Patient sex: M
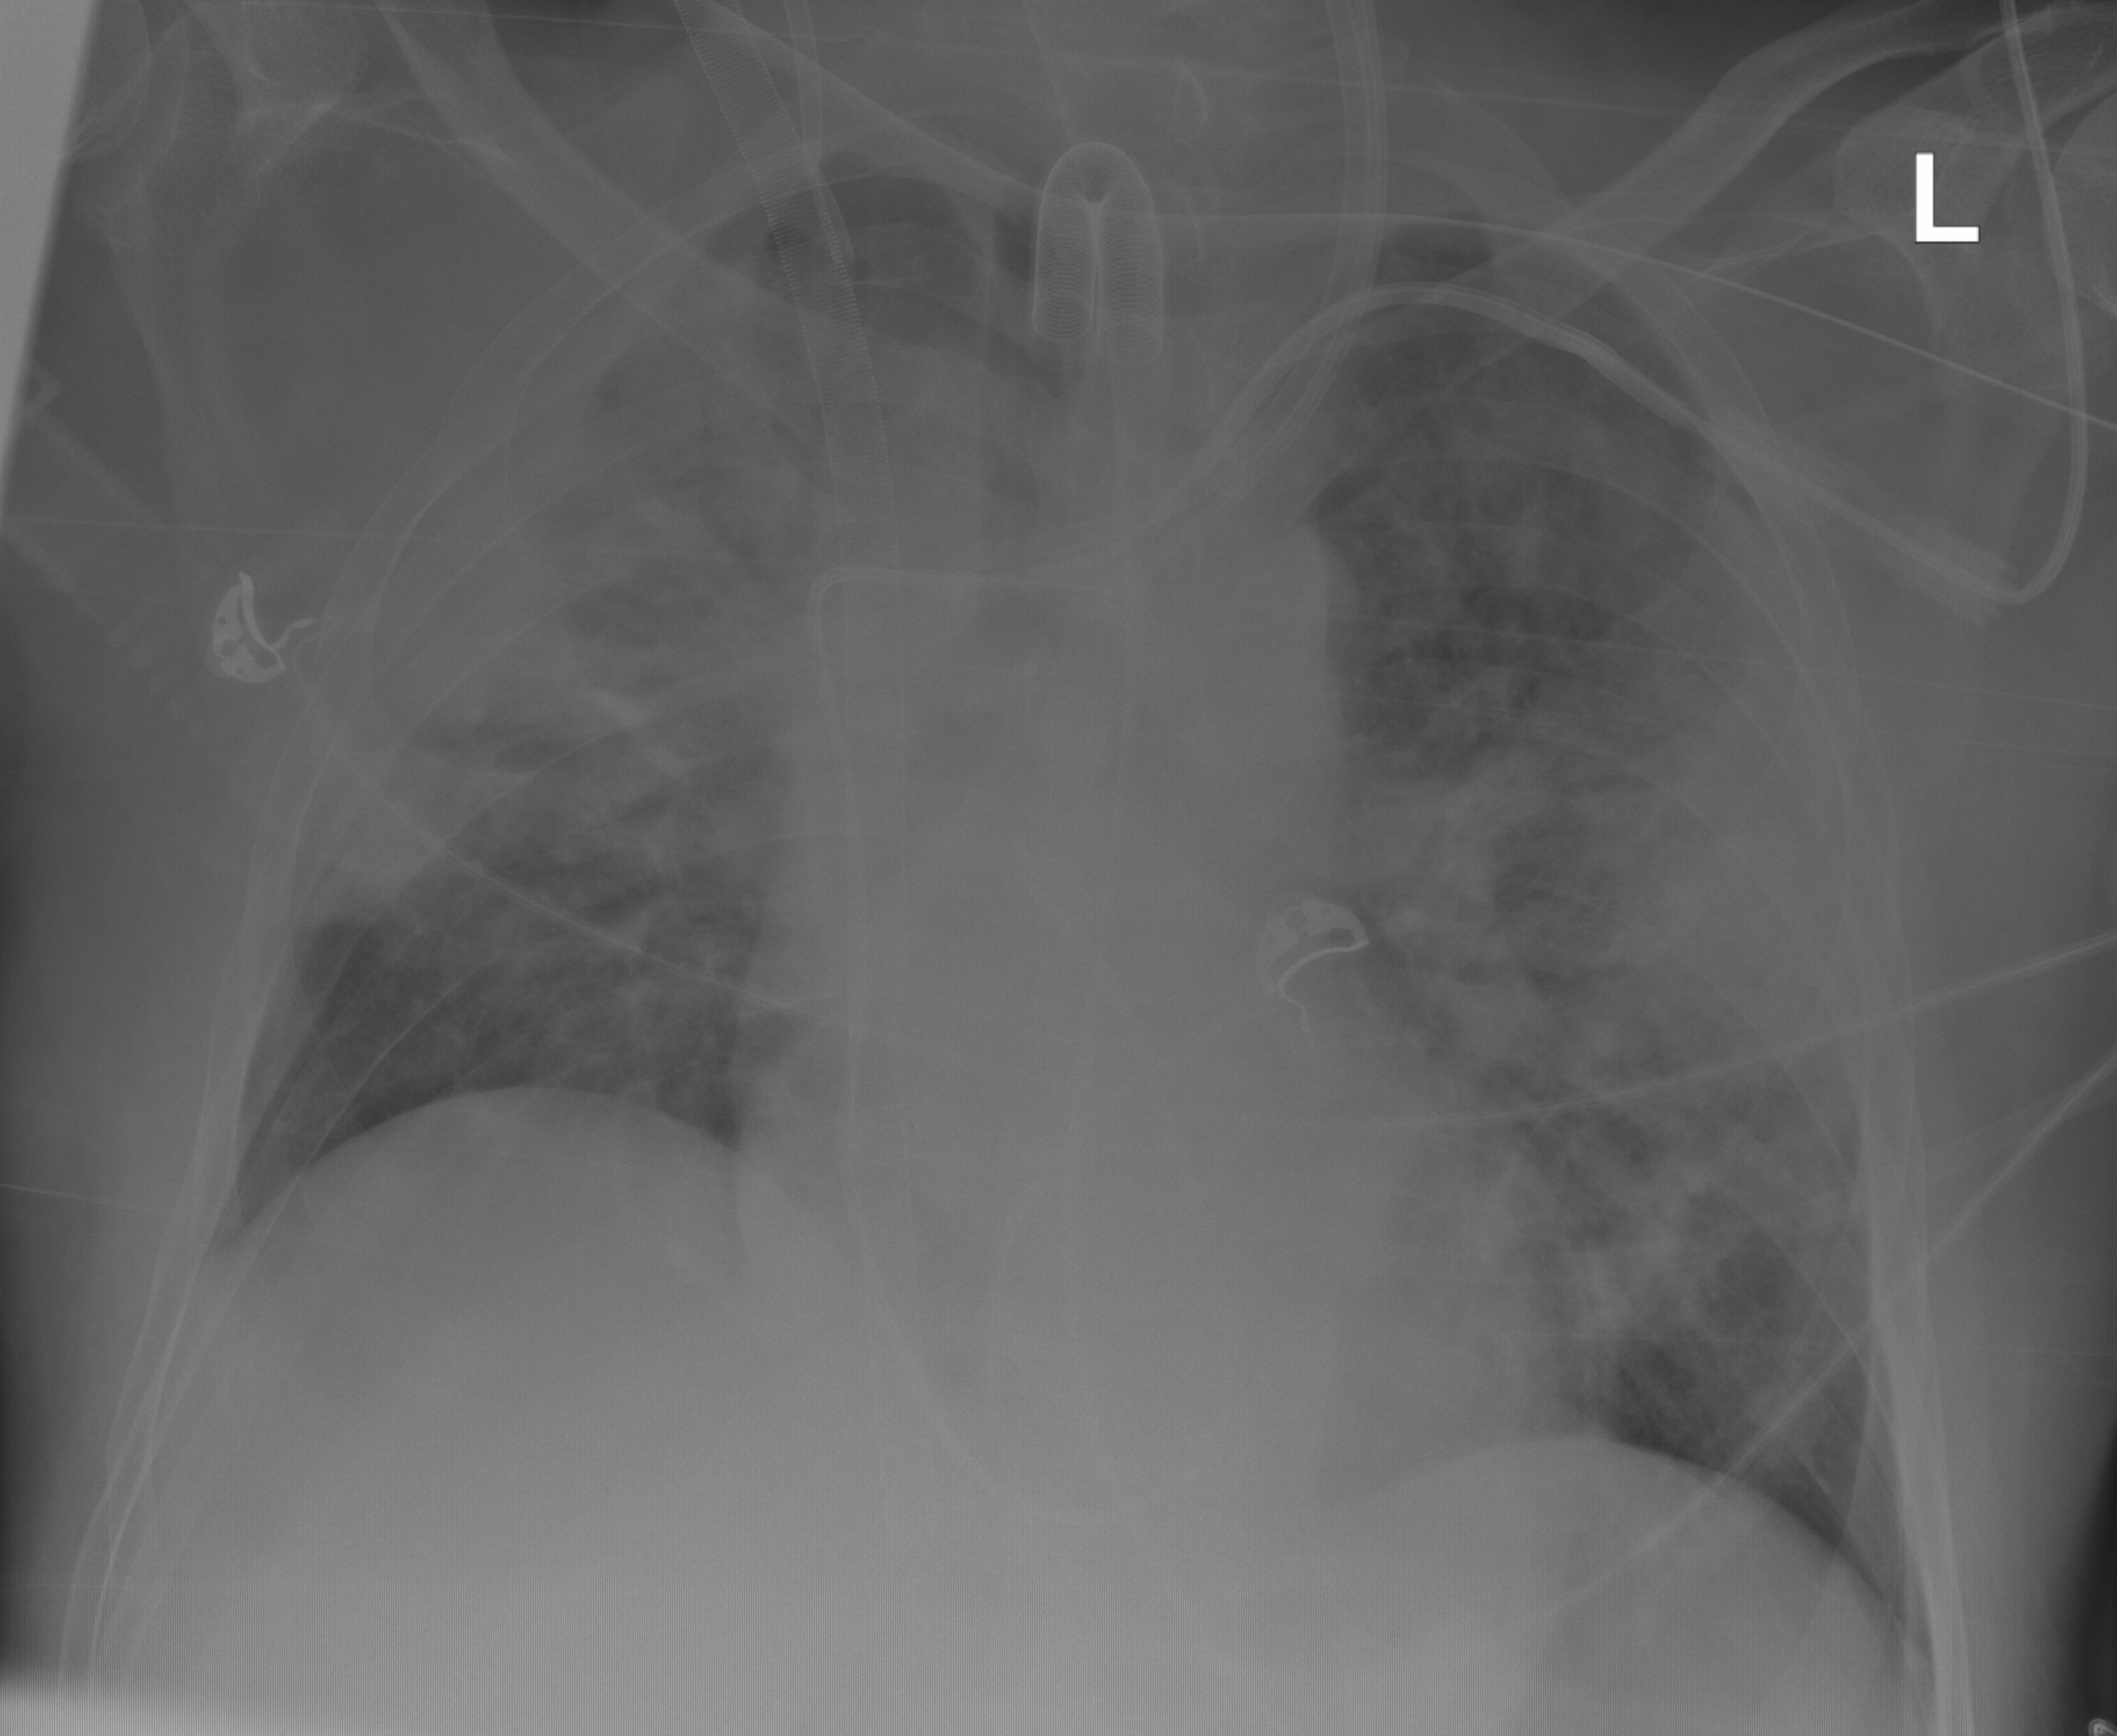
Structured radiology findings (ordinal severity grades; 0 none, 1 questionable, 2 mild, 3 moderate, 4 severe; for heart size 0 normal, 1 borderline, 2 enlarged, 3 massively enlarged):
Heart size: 2
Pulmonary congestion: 0
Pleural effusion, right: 0
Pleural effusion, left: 0
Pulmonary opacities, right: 4
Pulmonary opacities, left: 4
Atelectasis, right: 4
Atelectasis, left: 4